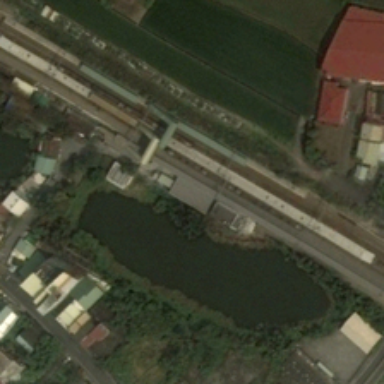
A pond surrounded by green trees are near a railway station .